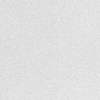
Atmospheric dust classification: dusty